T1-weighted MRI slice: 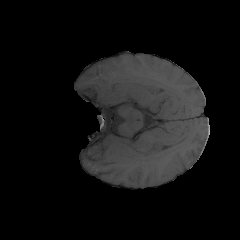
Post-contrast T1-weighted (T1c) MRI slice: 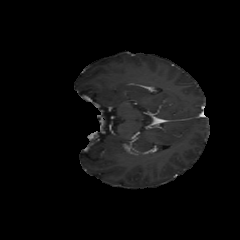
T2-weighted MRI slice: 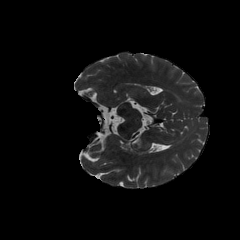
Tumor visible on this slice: no